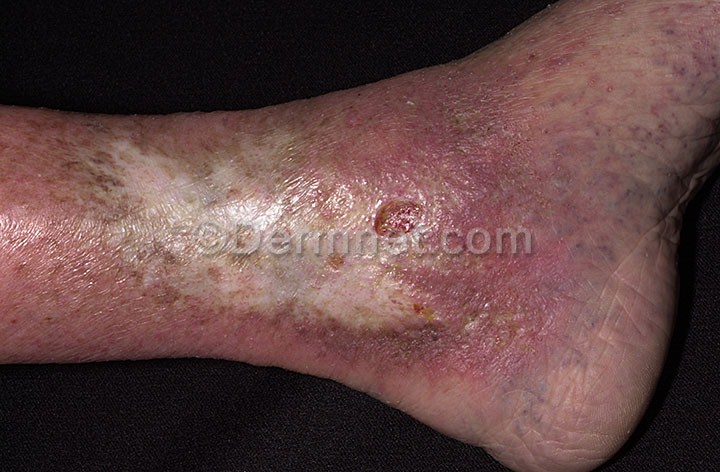
Disease: Eczema Photos